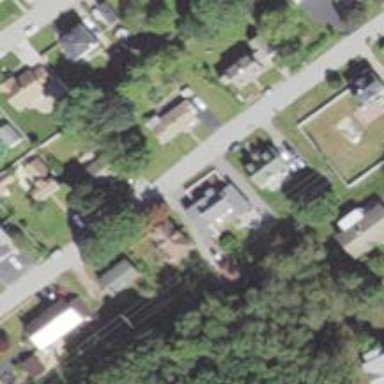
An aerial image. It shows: Residential driveway used as service road.